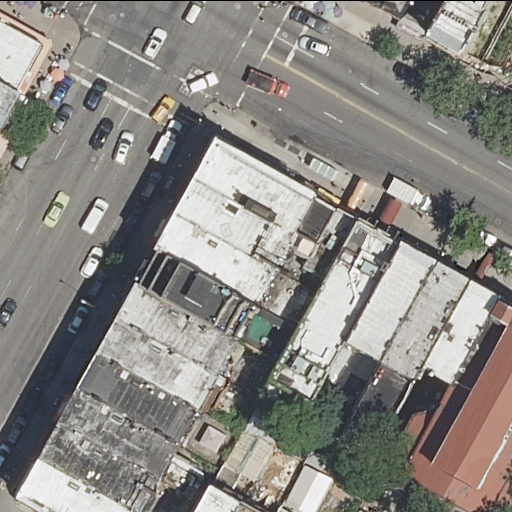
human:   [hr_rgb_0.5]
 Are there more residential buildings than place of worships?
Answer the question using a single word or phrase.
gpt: yes

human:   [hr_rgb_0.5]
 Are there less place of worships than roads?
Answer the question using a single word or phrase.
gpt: yes

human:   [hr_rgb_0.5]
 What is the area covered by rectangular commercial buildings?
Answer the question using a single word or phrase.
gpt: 0m2

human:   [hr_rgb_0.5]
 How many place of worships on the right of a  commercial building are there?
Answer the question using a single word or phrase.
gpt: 0

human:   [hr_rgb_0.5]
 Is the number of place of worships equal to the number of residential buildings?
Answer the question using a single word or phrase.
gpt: no

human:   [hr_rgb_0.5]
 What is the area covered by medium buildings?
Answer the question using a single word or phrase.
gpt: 3075m2

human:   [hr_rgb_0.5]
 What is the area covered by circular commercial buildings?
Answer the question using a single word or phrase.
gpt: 0m2

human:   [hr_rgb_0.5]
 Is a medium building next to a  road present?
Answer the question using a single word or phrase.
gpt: yes

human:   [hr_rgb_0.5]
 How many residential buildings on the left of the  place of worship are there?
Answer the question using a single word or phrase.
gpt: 17

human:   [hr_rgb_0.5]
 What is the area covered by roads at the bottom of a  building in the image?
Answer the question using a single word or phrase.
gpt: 0m2

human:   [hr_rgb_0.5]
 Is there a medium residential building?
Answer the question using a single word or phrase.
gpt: yes

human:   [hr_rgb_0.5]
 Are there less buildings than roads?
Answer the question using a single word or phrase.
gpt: no

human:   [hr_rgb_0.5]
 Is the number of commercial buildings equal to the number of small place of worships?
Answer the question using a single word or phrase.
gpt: yes

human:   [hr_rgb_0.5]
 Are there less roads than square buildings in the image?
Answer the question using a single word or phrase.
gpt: no

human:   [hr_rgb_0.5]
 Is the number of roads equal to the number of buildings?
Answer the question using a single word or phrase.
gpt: no

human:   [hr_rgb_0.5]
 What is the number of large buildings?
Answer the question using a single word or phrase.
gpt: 2

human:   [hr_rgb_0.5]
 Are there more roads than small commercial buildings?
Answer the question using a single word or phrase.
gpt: yes

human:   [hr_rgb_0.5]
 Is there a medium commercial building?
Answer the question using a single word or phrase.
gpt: no

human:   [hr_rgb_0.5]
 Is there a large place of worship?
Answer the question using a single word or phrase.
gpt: yes

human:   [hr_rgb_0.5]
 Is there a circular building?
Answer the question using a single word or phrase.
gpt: no

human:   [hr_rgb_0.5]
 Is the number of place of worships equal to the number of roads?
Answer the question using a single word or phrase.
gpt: no

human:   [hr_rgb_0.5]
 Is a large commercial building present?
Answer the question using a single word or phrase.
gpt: no

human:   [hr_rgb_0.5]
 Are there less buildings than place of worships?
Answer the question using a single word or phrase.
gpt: no

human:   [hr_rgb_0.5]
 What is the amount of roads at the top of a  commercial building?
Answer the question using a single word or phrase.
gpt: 0

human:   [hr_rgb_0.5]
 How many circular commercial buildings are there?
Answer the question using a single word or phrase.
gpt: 0

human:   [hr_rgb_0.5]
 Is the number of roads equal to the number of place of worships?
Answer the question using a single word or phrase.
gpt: no

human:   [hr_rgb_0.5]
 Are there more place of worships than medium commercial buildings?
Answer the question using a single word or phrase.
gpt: yes

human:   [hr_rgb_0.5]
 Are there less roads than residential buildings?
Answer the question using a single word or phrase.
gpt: yes

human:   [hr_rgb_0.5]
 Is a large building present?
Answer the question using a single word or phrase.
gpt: yes

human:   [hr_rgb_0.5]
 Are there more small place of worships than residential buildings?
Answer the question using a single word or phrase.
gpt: no

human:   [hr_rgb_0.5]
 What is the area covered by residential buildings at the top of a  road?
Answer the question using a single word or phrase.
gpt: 570m2

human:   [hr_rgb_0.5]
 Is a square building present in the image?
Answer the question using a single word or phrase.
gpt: no

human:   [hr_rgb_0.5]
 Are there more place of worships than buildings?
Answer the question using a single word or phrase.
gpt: no

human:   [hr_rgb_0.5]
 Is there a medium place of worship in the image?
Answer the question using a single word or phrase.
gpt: no

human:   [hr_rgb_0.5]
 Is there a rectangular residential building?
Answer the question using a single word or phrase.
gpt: yes

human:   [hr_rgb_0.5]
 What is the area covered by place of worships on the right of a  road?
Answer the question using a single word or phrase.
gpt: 592m2